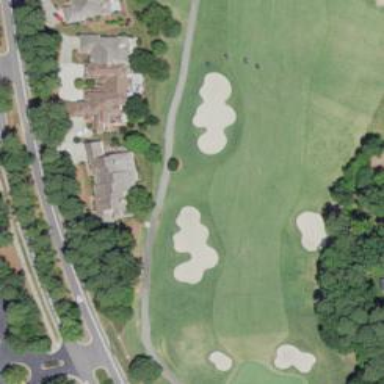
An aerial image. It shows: View of golf hole.